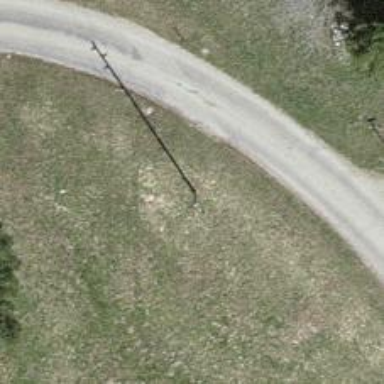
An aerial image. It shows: Power pole.